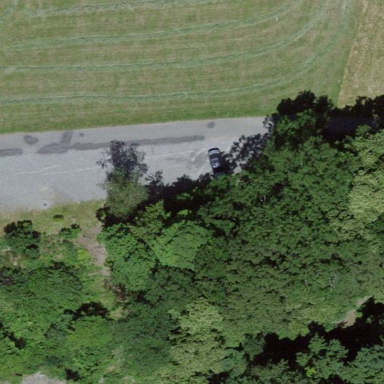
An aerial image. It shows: Parking area with fine gravel surface.